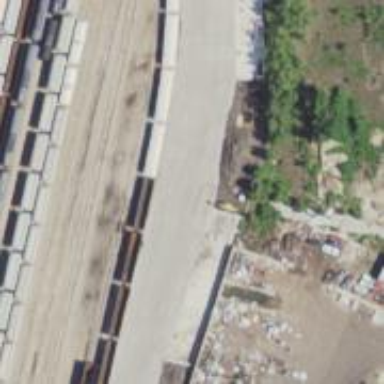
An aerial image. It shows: Railway yard used for servicing trains.